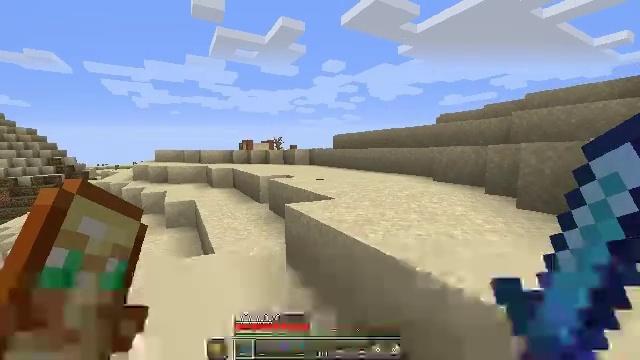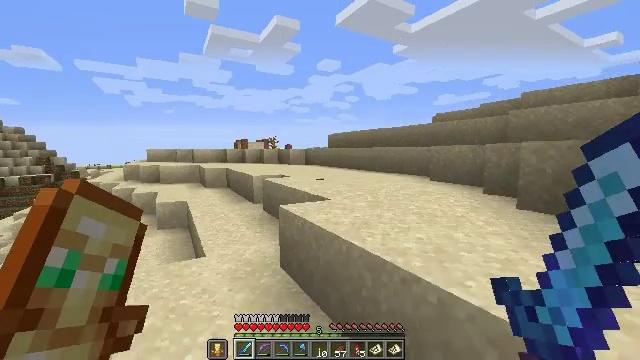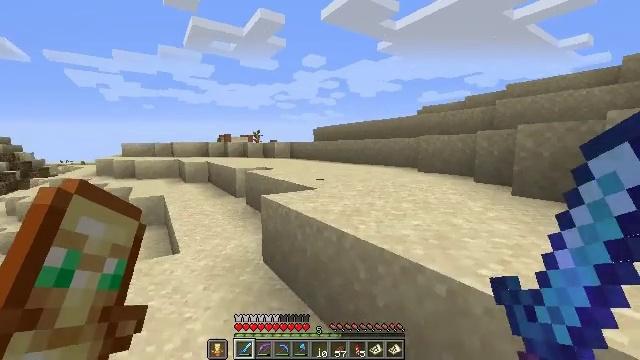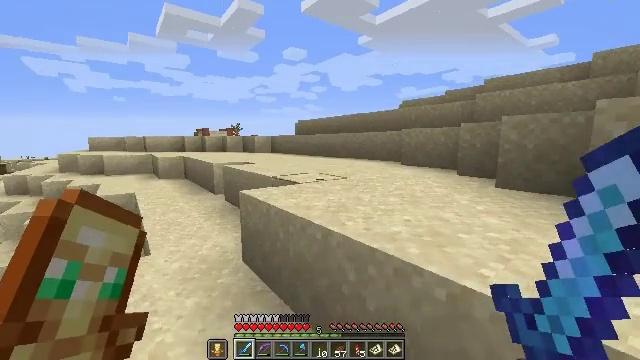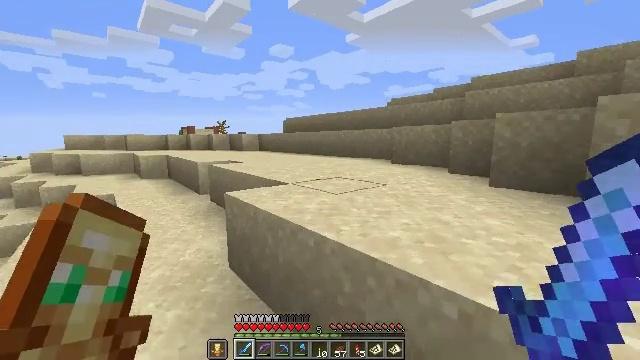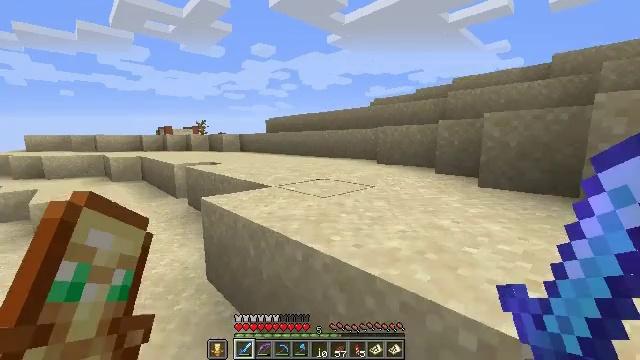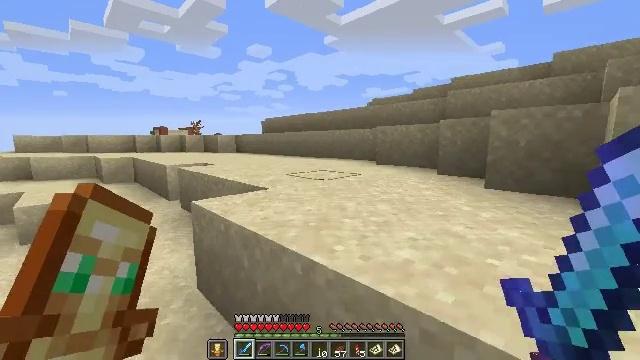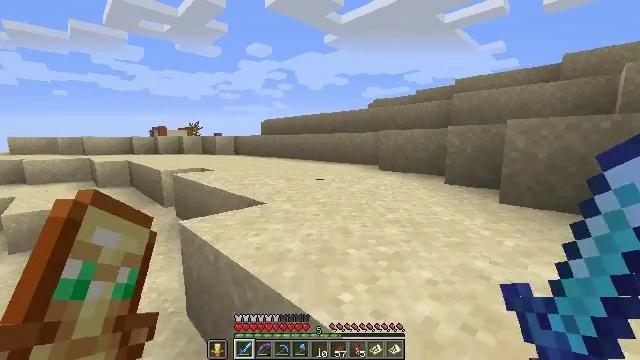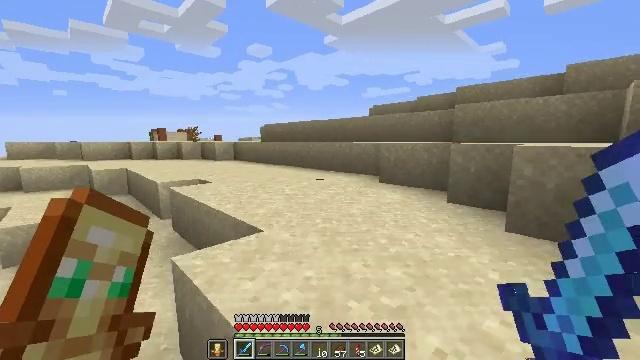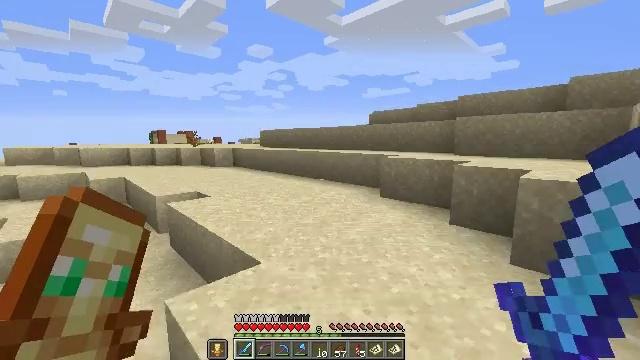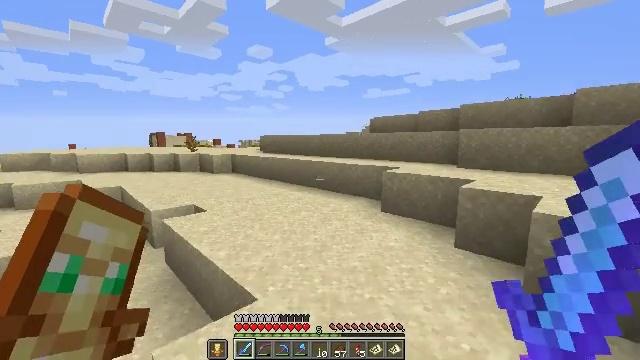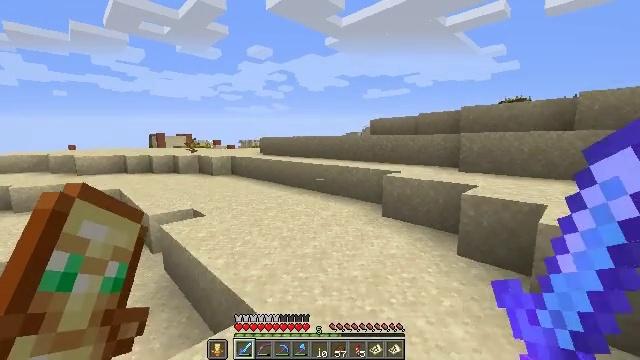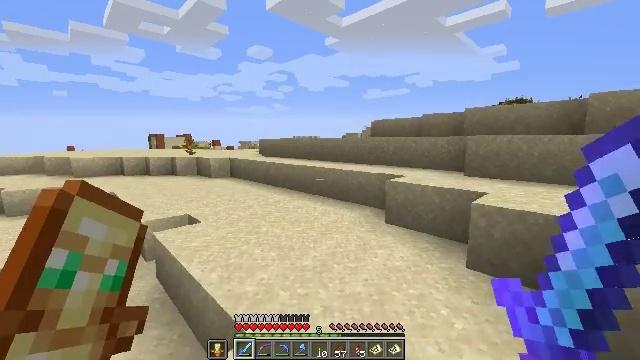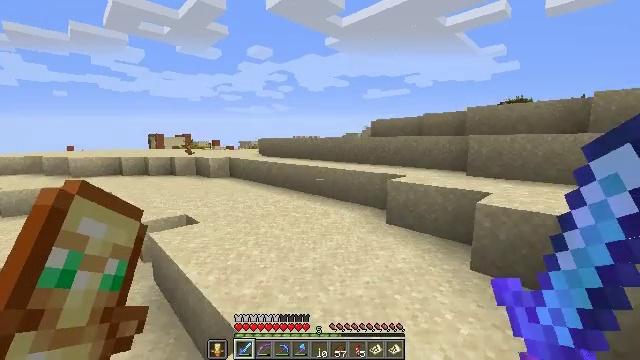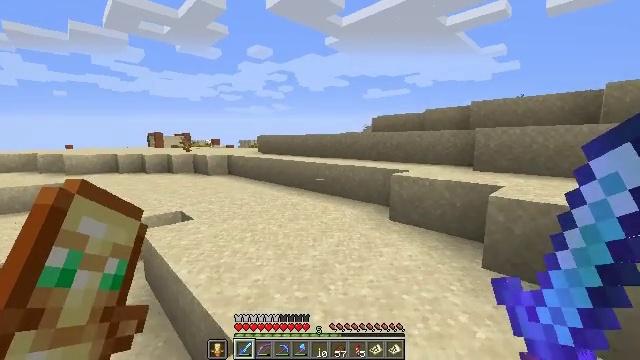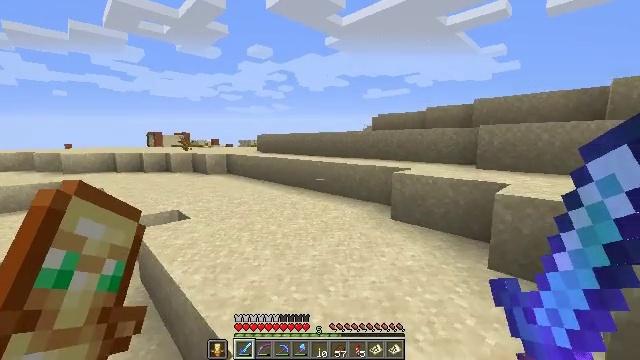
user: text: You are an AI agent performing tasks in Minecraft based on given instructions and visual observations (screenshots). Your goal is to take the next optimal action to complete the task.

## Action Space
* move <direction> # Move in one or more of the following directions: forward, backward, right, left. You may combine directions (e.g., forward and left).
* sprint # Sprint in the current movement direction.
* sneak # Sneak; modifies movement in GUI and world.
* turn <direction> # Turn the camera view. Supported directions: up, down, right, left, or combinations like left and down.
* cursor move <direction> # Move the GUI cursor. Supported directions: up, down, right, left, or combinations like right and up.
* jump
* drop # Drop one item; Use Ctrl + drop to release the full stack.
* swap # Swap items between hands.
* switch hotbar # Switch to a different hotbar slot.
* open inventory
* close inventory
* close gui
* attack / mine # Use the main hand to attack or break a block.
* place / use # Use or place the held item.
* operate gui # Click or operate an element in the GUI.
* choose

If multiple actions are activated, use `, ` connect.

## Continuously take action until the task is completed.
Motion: motion action
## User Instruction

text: Attack the hay block to get hay.
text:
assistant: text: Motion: turn right
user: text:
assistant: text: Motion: turn right
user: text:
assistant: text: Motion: turn right and down
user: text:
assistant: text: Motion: turn right
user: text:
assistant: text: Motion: turn right
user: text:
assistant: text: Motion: no_op
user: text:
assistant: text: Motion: jump
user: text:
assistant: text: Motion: jump
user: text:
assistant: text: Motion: jump
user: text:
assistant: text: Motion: no_op
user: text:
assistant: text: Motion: no_op
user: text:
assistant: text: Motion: no_op
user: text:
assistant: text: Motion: no_op
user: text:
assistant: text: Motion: no_op
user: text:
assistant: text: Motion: no_op
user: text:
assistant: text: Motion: sprint
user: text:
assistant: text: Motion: sprint, turn left and up
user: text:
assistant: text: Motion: sprint, turn left and up
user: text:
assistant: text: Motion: sprint, turn left
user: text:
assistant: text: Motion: turn left
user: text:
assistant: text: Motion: turn left
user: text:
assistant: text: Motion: no_op
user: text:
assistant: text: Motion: no_op
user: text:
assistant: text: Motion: no_op
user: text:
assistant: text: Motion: no_op
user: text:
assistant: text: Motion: no_op
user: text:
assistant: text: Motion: no_op
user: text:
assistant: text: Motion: no_op
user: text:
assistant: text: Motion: no_op
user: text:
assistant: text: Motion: no_op